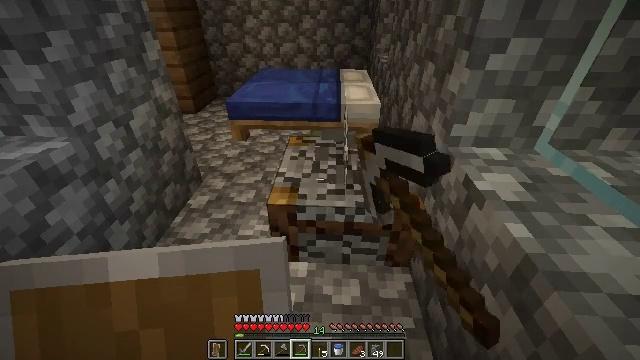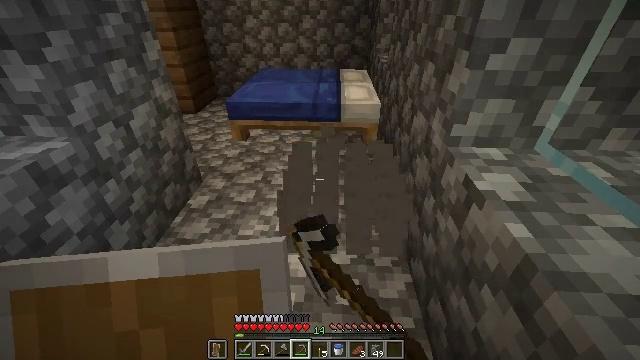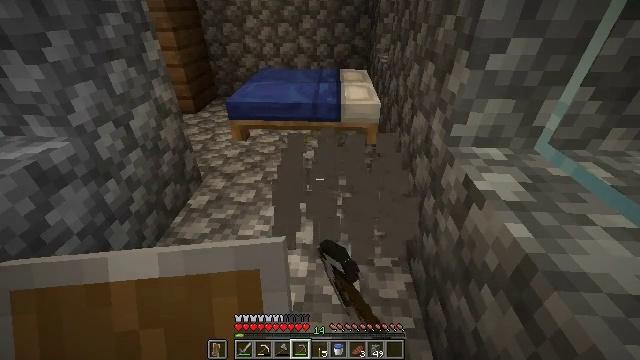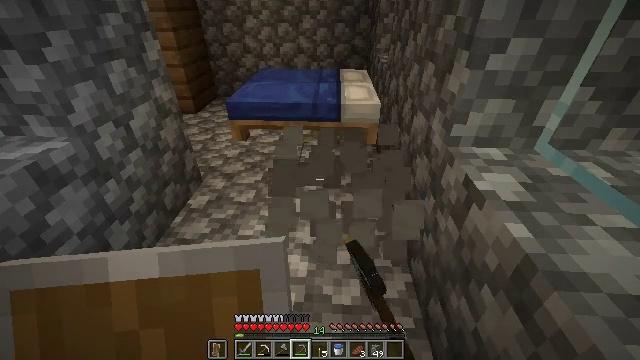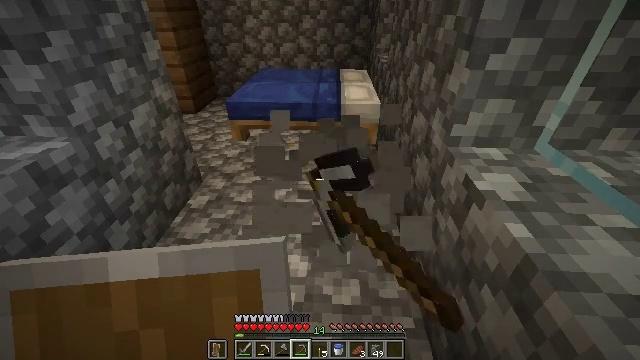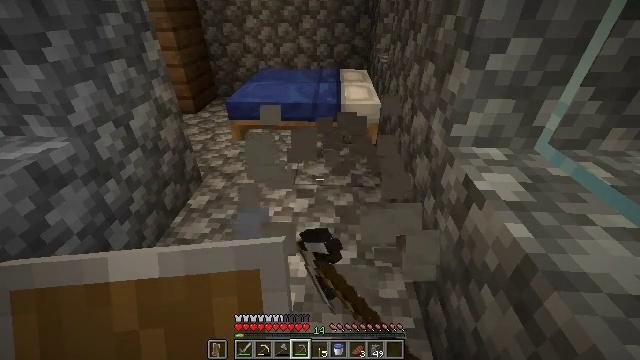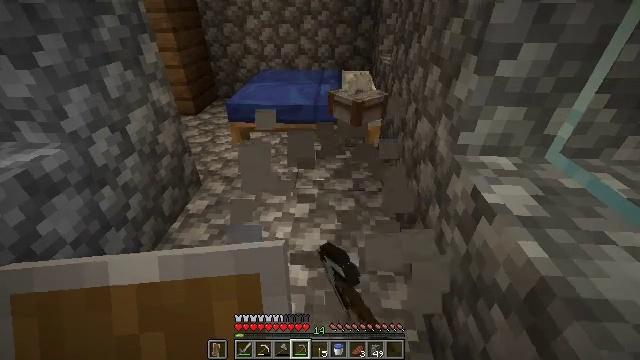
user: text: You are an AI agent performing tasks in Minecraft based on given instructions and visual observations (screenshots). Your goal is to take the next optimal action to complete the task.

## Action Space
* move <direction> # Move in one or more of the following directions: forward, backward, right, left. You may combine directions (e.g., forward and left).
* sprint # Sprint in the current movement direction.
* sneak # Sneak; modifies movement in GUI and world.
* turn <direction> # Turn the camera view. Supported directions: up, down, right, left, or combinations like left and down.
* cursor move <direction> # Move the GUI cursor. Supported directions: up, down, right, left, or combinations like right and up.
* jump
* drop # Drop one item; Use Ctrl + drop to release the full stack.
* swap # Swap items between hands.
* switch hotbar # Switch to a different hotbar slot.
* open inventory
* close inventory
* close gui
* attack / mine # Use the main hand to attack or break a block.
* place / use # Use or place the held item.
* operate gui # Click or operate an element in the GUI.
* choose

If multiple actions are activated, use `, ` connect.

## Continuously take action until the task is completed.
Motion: motion action
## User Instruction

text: Dismantle the stonecutter.
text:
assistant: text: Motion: attack / mine
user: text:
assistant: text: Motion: attack / mine
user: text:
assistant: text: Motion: attack / mine
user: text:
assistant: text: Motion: attack / mine
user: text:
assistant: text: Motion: attack / mine
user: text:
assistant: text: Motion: move forward, attack / mine
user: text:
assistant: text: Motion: no_op